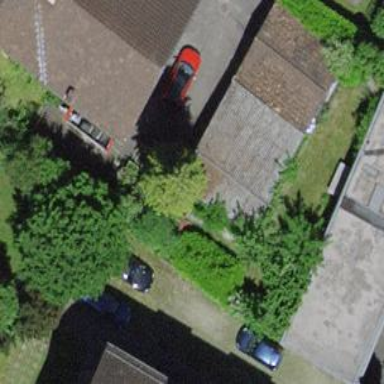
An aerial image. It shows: Garage building.